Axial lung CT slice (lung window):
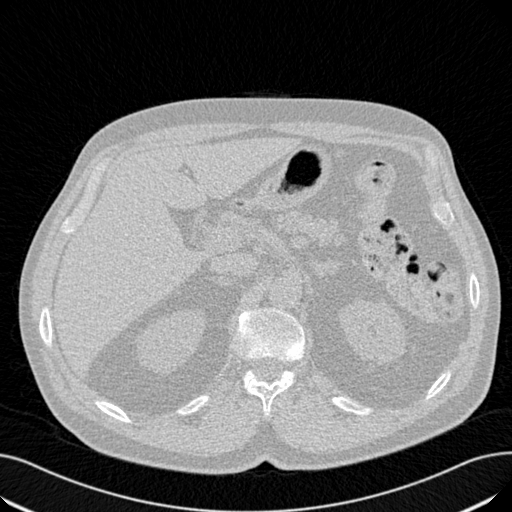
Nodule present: no